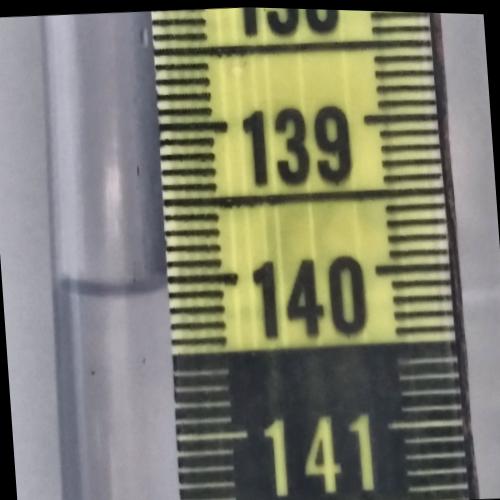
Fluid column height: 140.0 cm